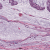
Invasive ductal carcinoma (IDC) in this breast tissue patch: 1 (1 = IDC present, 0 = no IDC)